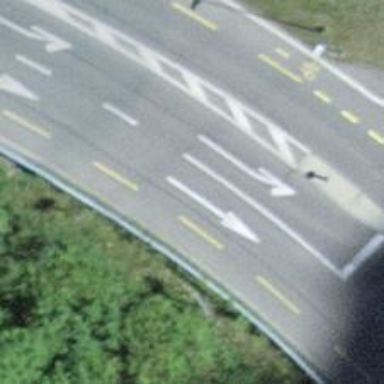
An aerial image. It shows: Secondary road with asphalt surface.